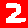
Digit: 2